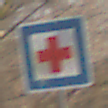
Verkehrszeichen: ErsteHilfe
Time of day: MorningAfternoon
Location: Outdoor (Nature)
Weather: Clear
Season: Winter
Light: Natural